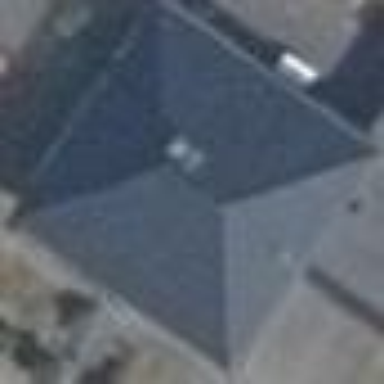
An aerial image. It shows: House with hipped roof. The black roof runs along the orientation of the house.